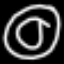
Label: donut